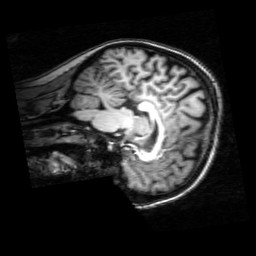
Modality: T1w
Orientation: sagittal
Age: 21
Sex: female
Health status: healthy
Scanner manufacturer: philips
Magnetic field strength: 3 T
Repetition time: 0.008 s
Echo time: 0.0037 s